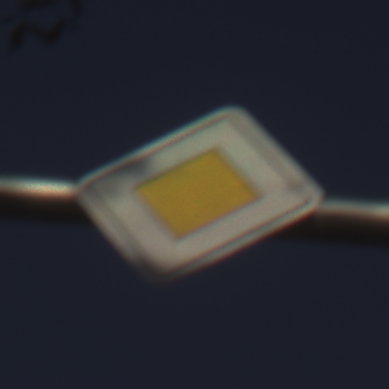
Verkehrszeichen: Vorfahrtsstrasse
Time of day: SunriseSunset
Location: Outdoor (Urban)
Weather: PartlyCloudy
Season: Autumn
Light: Natural